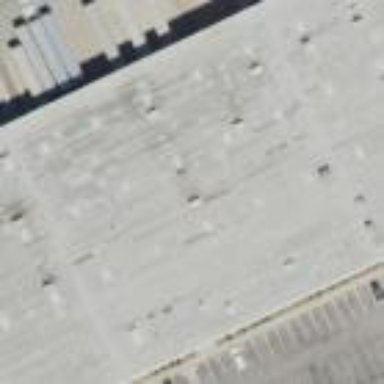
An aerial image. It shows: Warehouse.